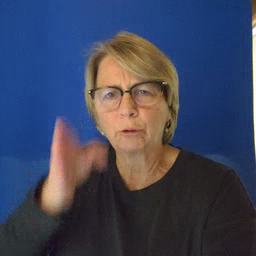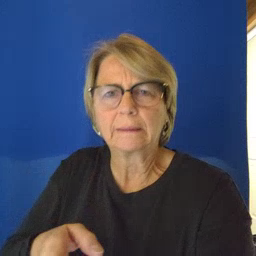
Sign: person